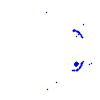
Particle: kaon